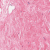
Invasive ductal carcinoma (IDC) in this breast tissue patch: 0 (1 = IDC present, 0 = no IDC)